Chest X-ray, PA view. Patient: 38 years old, sex M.
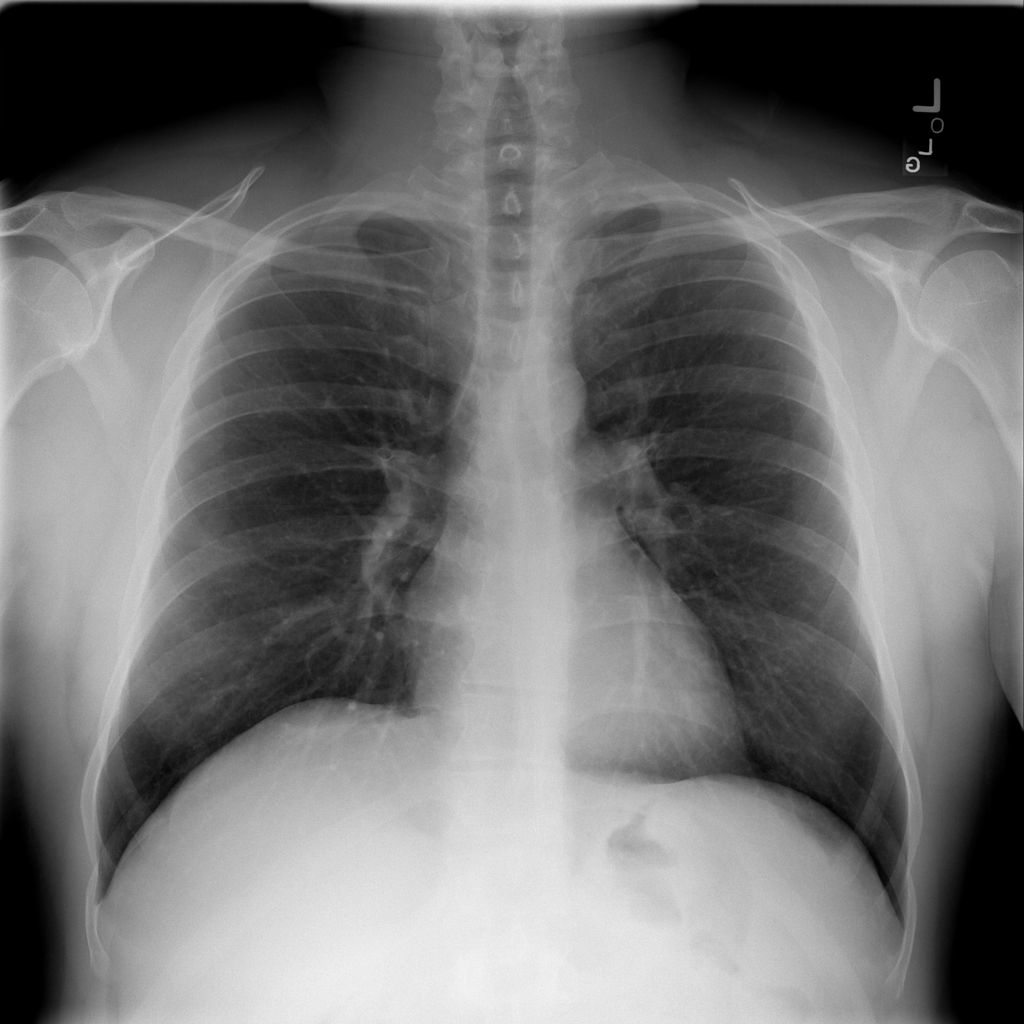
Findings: No Finding